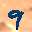
Label: 9